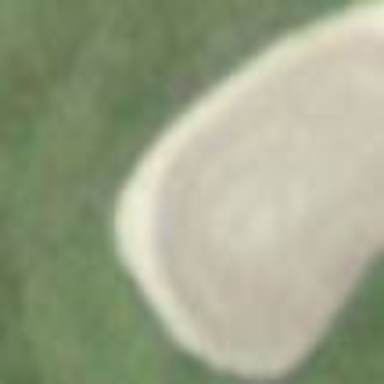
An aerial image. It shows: Sandy area is golf bunker.